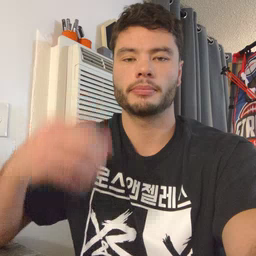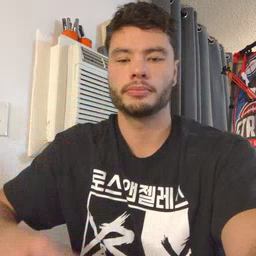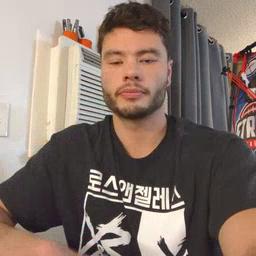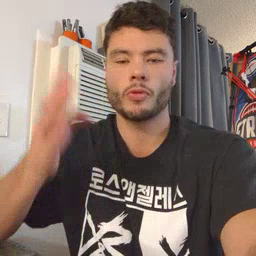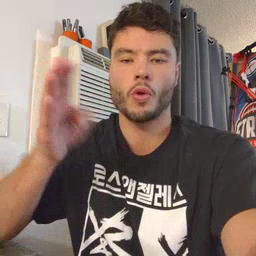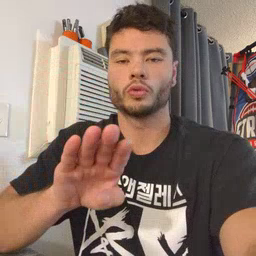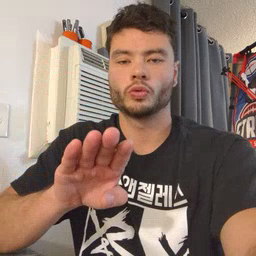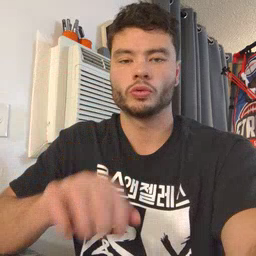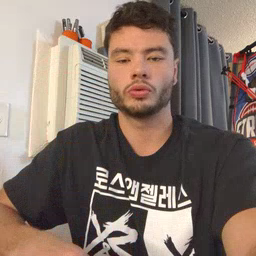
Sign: close